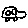
Label: car